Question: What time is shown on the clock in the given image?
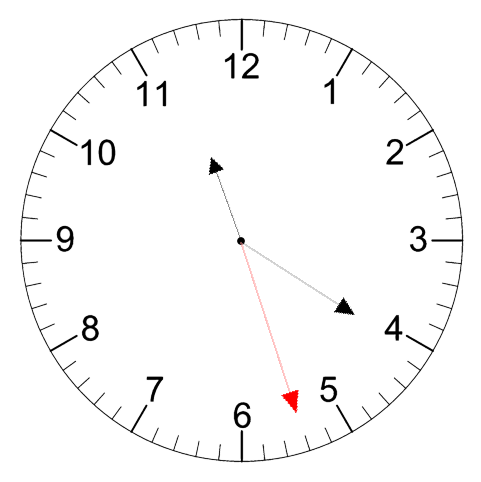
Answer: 11:20:27